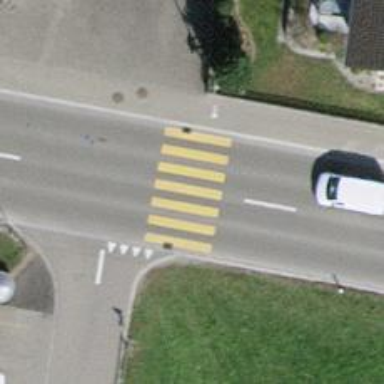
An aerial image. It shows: Uncontrolled road crossing.